Question: Can somebody tell me what is wrong with my error or coding? I have followed the tutorials on Internet but there is still some error with MySQL process.
'''
<%@ page language="java" contentType="text/html; charset=ISO-8859-1"
pageEncoding="ISO-8859-1"
import = "fyp1.controller2.Facade, fyp1.app.Local"%>
<!DOCTYPE html PUBLIC "-//W3C//DTD HTML 4.01 Transitional//EN" "http://www.w3.org/TR/html4/loose.dtd">
<html>
<head>
<meta http-equiv="Content-Type" content="text/html; charset=ISO-8859-1">
<title>Insert title here</title>
</head>
<body>
<%
String loc = request.getParameter("location");
Facade facade = new Facade();
Local lcal = new Local(loc);
int saje = facade.gettest(lcal);
if(saje != 1){
%>
<jsp:forward page="test1.jsp" />
<%}
else{
%>
<jsp:forward page="eror.jsp" />
<%} %>
</body>
</html>
'''
'''
int gettest(Local local) throws SQLException
{
PreparedStatement ps = facade.getConnection().prepareStatement("insert into local(local_id,local_name) values(SEQ.nextval,?)");
ps.setString(1, local.getLocalName());
int status = ps.executeUpdate();
if(status == 1)
facade.getConnection().commit();
else
facade.getConnection().rollback();
return status;
}
'''

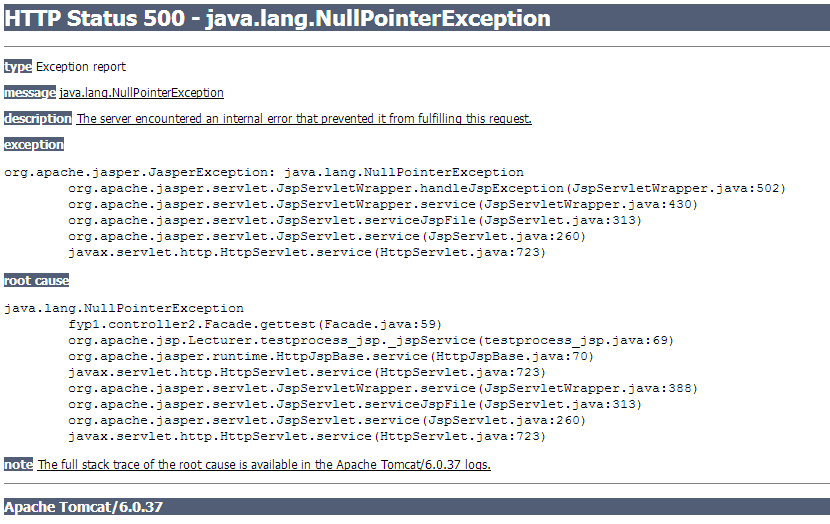
Answer: You have a MySQL database, but your SQL statement is using sequences, which are not supported - at least that way - by the MySQL (you need to declare tables with auto_increment option). So the call for preparing the statement will throw a SQLException and the null pointer exception could originate here.
You can check the correctness of your SQL statement just typing it inside the MySQL workbench or whatever program you use, replacing the '?' with an actual value, for example this way:
'''
insert into local (local_id,local_name)
values (SEQ.nextval,'ES');
'''
As It is going to work (MySQL you dont'have the possibility to define sequences), you'll discover the problem is at the SQL code side, and not with the Java/Jsp code side.
As a solution, you have to declare the column as column while creating your table.
Then when you insert a new value for inside the table:
'''
insert into local(local_name) values (?)
'''
an autogenerated value for the will also transparently added.